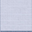
Piece: xx